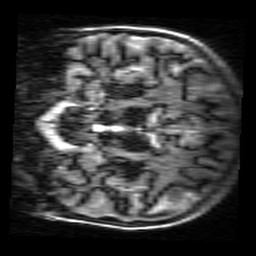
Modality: MP2RAGE
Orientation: coronal
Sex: female
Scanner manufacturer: siemens
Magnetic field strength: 3 T
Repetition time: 5 s
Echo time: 0.00355 s